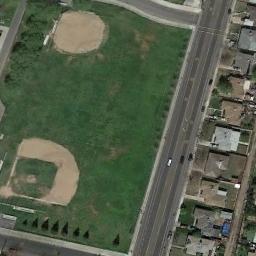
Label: baseball_diamond